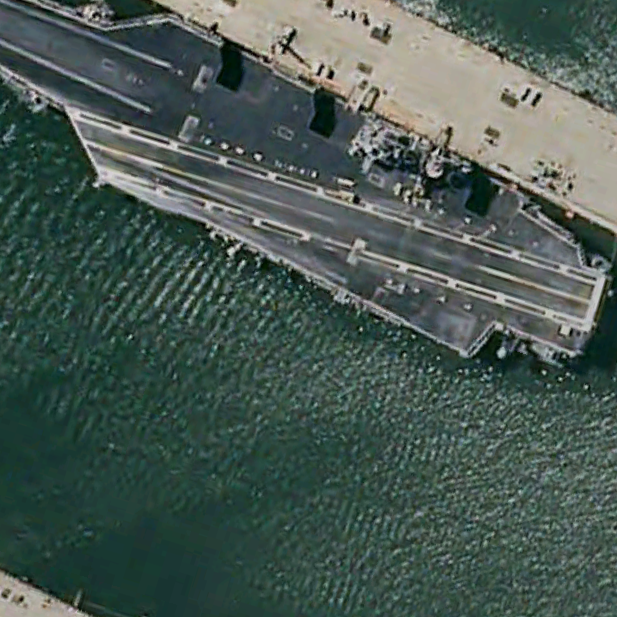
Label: aircraft_carrier